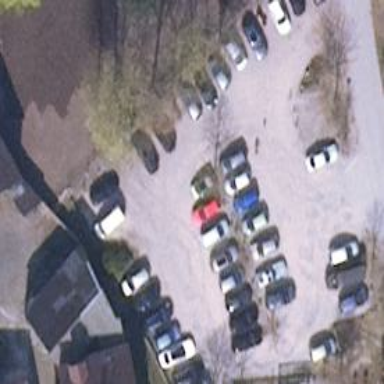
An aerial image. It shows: Compacted parking aisle service road.